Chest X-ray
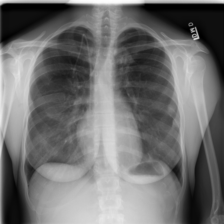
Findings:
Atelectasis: negative
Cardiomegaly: negative
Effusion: negative
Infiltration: negative
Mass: negative
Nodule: negative
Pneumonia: negative
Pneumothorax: positive
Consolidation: negative
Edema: negative
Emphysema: negative
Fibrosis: negative
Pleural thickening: negative
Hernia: negative